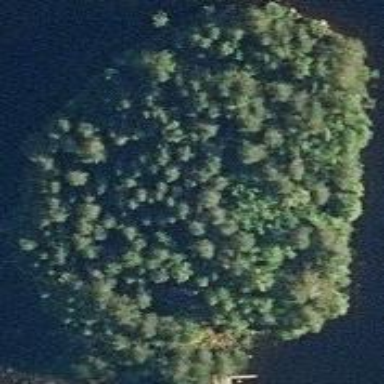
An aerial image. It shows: Island.